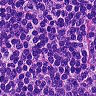
Metastatic tissue present: no